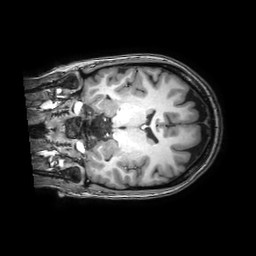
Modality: T1w
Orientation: coronal
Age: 22
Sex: female
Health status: healthy
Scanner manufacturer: philips
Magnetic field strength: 3 T
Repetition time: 0.0079 s
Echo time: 0.0035 s